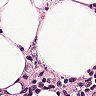
Metastatic tissue present: no